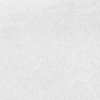
Atmospheric dust classification: dusty